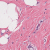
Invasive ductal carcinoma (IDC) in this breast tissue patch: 0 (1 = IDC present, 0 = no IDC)